Field crop: maize
Growth stage: 2
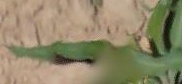
Species: maize